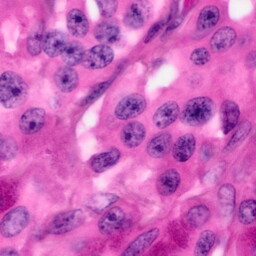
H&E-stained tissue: Pancreatic